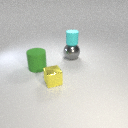
large green rubber cylinder to the left of small yellow metal cube